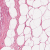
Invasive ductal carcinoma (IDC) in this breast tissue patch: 0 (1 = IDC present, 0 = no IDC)